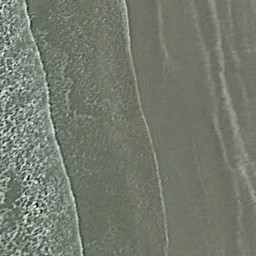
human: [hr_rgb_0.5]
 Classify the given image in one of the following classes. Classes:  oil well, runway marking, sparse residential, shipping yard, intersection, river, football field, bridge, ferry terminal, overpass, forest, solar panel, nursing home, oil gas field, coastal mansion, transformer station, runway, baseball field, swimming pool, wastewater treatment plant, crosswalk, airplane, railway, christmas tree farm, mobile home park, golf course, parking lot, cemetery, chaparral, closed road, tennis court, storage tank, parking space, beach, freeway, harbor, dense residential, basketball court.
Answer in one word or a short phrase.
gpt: beach